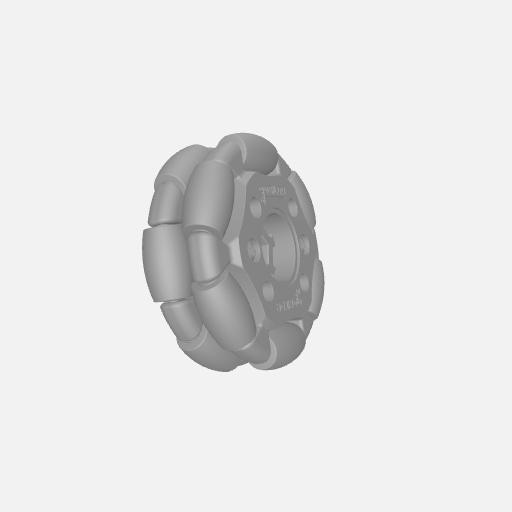
Part: OmniWheel48OD